The plot is a signal-to-image rendering of a rotating shaft's vibration measurement. What is the most likely rotor condition (normal, misalignment, unbalance, looseness)?
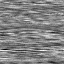
Answer: looseness